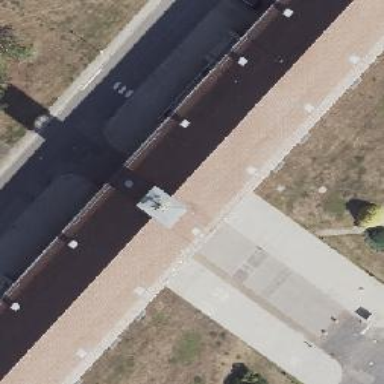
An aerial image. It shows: Building with hipped roof made of roof tiles.